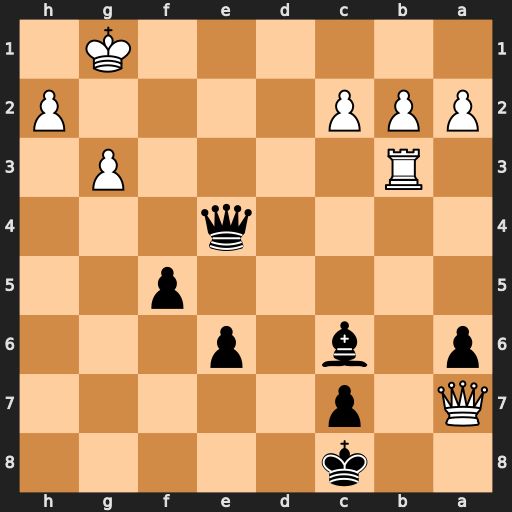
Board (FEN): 2k5/Q1p5/p1b1p3/5p2/4q3/1R4P1/PPP4P/6K1
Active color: b
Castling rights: -
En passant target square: -
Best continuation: Qe1#